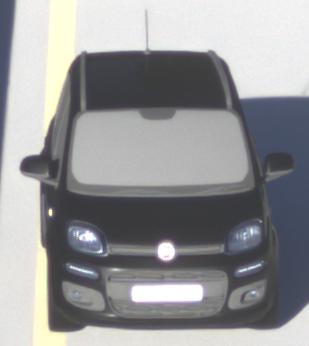
Make: Fiat
Model: Panda 1.2 8V
Detailed model: Panda (312)
Model produced from: 2013/02
Model produced until: 2013/12
Doors: 5
Color: black
Road condition: dry road
Daytime: sunrise or sunset
Contrast: medium contrast